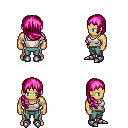
a pixel art fantasy rpg character, male body template, human, tanned skin, white pirate shirt, teal pants, pink right-swept hairstyle, metal boots, four views (front, back, left, right), 2x2 character sprite sheet, small pixel art, hard edges, no anti-aliasing